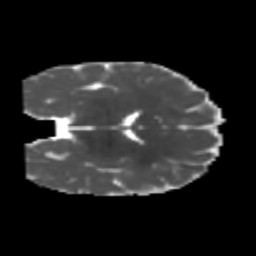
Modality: MD
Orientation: coronal
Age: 7
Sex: male
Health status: healthy